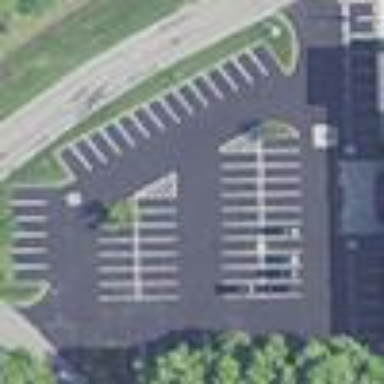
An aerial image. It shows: Parking area with surface.